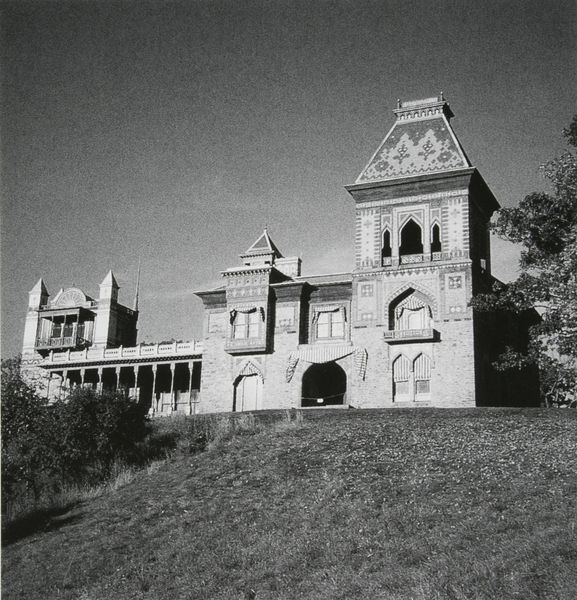
Titel: Frontalansicht
Künstler: Calvert Vaux
Standort: Hudson (New York)
Institution: Olana
Schlagwörter: baum, berg, dunkel, himmel, schatten, weiß, bäume, dreieck, landschaft, fenster, grau, hell, licht, schwarz, tür, anlage, dach, gebäude, haus, rasen, schloss, wiese, haube, muster, ornament, wand, architektur, hügel, natur, busch, büsche, gebüsch, sonne, reich, england, anhöhe, dachziegel, turm, garten, balkon, terrasse, fassade, hang, dächer, mauer, exotisch, tor, galerie, foto, fotografie, photographie, eingang, erker, kolonnade, loggia, wohnhaus, buch, orient, türmchen, türme, palast, mosaik, photo, villa, risalit, landhaus, historismus, orientalismus, engalnd, säulengang, bauwerk, photografie, islamisch, guas, orientalsich